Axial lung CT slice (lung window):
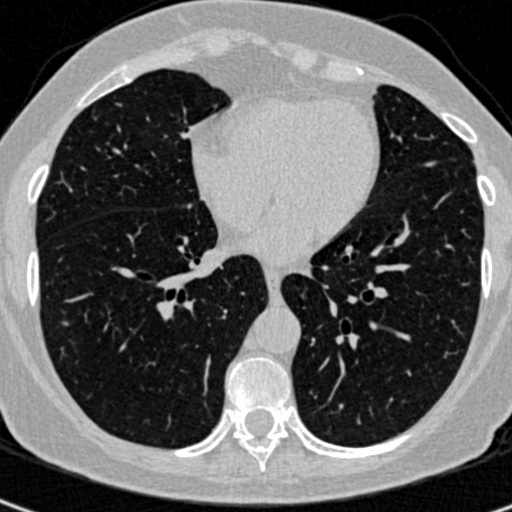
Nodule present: no